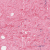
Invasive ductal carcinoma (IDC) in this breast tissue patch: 0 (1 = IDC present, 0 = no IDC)